Question: Ever since I updated to Bootstrap 4 it's updated my body and overwritten it so that the background is always white.
I have tried setting a class to be more specific, still doesn't work. Can someone help?
:
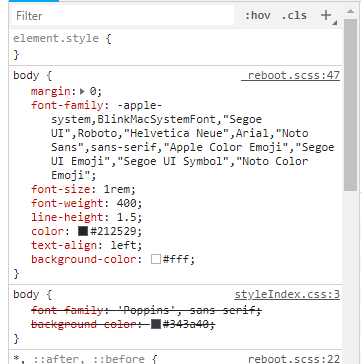
Answer: Please reorder the 'link tags' for bootstrap and 'your own css'
e.g
'''
<link ..... href="css/bootstrap.min.css"....></link>
<link ..... href="css/styleIndex.css"....></link>
'''
then 'your style' will overwrite the 'default bootstrap style'